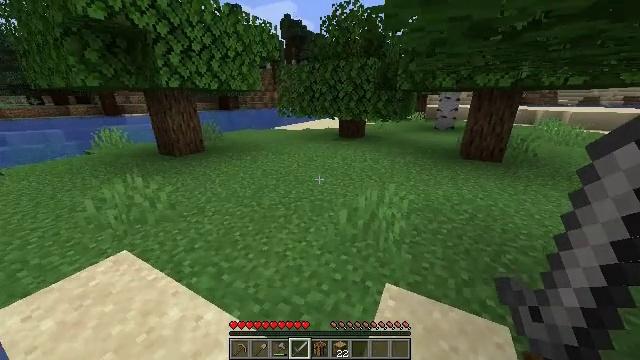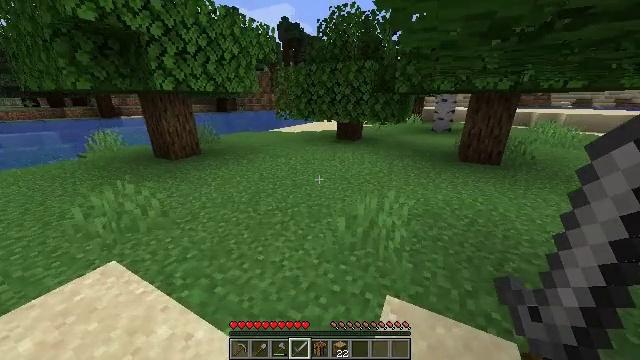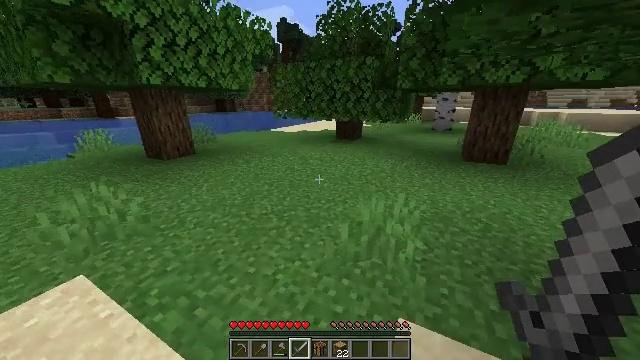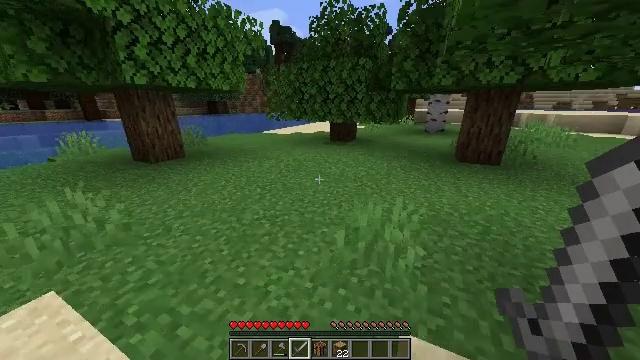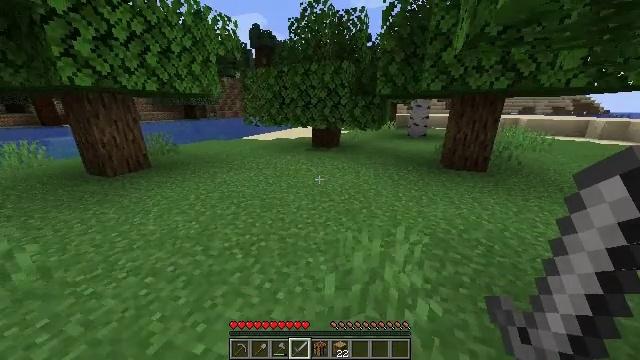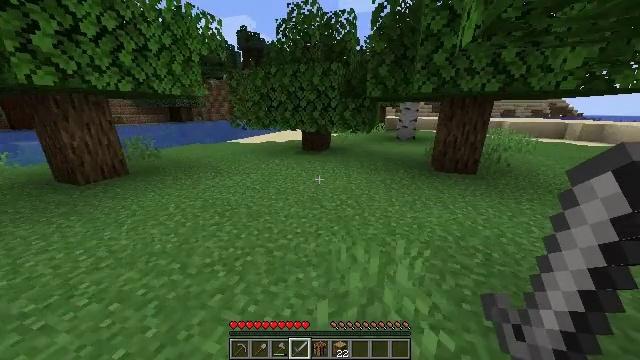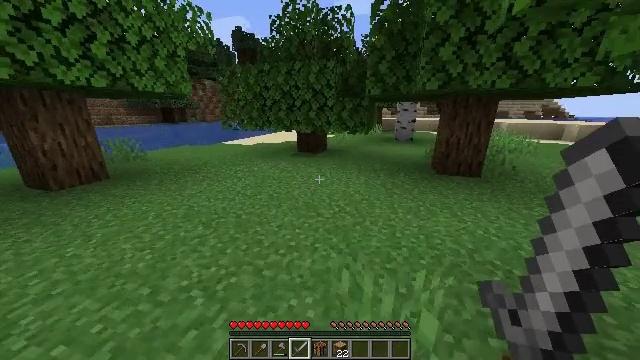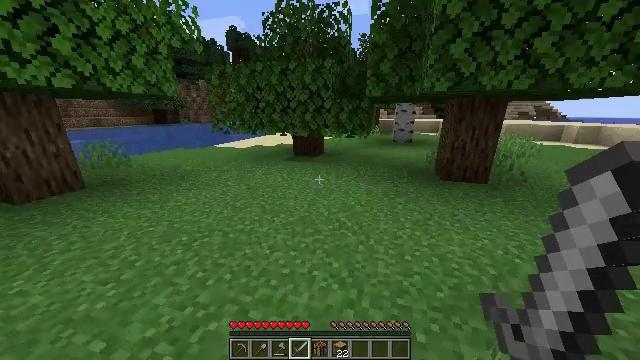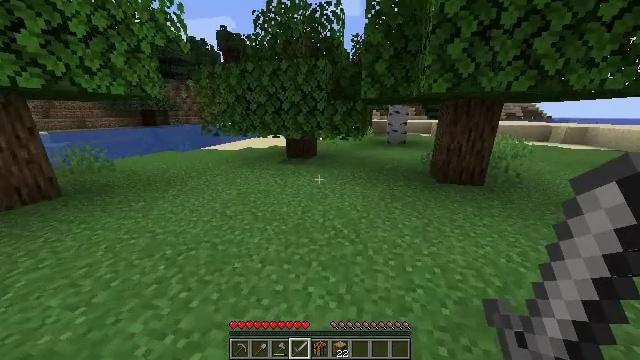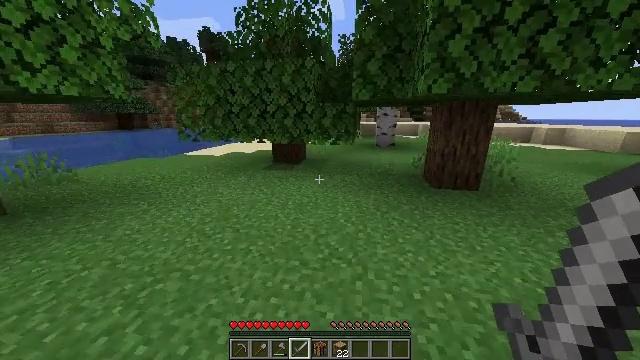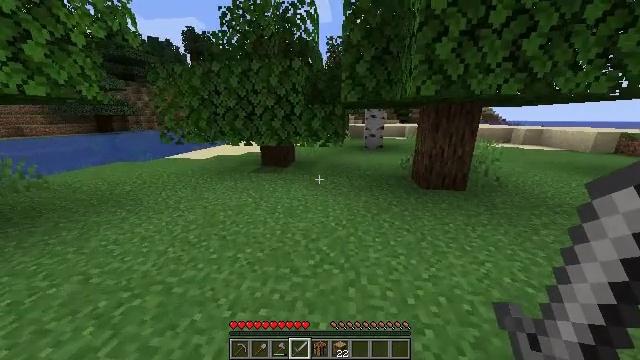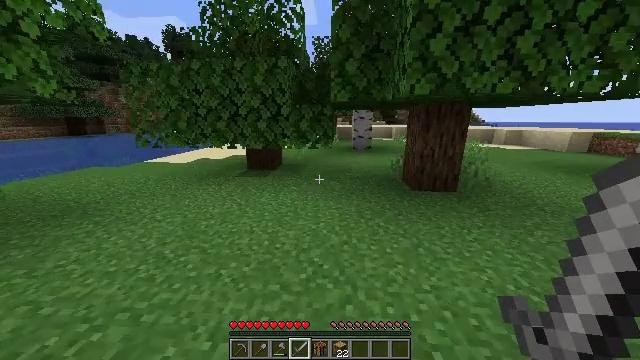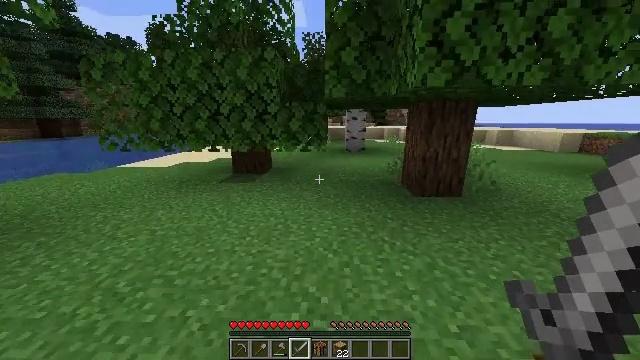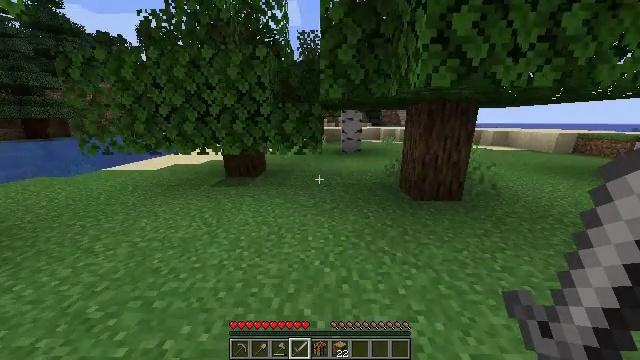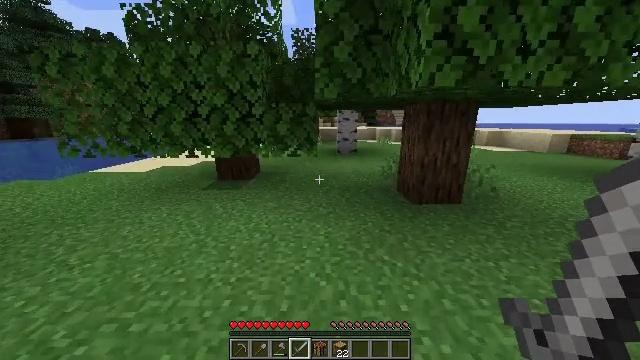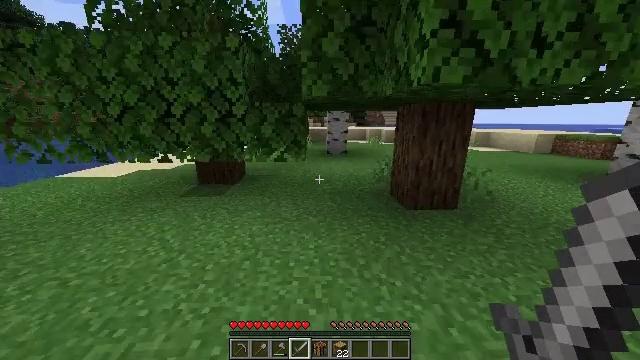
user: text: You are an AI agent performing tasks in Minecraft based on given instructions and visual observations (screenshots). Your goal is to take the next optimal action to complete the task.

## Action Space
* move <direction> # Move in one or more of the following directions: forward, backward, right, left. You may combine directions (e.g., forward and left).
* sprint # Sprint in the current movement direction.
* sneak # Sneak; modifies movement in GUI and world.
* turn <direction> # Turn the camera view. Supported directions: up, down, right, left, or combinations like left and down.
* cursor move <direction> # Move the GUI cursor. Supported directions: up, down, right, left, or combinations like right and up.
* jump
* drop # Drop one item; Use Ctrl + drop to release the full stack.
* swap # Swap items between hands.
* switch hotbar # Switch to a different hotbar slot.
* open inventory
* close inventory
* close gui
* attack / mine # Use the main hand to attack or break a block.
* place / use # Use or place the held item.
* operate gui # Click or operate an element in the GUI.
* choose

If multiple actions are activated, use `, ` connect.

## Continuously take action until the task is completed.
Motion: motion action
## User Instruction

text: Gather sweet berries from the bush.
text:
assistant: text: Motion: move forward, sprint, jump
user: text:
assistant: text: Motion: move forward, sprint, jump
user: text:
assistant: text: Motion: move forward, sprint, turn right
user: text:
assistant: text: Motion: move forward, sprint, turn right and up
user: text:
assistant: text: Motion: move forward, sprint, turn right
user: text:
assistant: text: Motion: move forward, sprint, turn right
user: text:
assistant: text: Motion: move forward, sprint, turn right
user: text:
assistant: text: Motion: move forward, sprint, turn right
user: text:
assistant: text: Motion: move forward, sprint, turn right
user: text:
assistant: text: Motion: move forward, sprint, turn right
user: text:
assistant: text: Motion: move forward, sprint, turn right
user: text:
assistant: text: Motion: move forward, sprint, turn right
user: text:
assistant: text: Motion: move forward, sprint, turn right
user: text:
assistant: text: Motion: move forward, sprint, turn right
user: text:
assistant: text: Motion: move forward, sprint, turn right
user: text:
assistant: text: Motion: move forward, sprint, turn right
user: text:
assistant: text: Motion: move forward, sprint, turn right
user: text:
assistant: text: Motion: move forward, sprint, turn right
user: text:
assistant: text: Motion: move forward, sprint, turn right
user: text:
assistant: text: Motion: move forward, sprint, turn right
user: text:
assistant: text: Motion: move forward and move right, sprint
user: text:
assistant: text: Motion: move forward and move right, sprint, turn up
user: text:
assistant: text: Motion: move forward and move right, sprint
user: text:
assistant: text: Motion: move forward, sprint
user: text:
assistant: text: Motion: move forward, sprint
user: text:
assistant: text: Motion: move forward, sprint, turn left
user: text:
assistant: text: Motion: move forward, sprint, turn left
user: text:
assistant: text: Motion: move forward, sprint, turn left
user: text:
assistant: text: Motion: move forward, sprint
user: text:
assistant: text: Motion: move forward, sprint